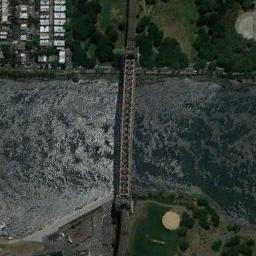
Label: bridge